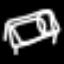
Label: bed